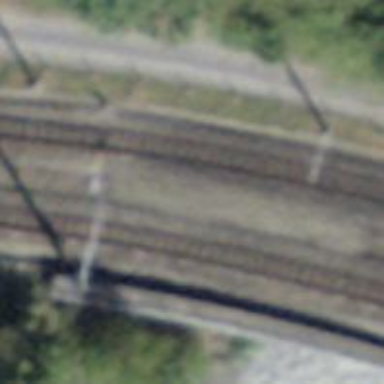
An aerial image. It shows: Narrow-gauge railway with single track. The railway is electrified with contact line.